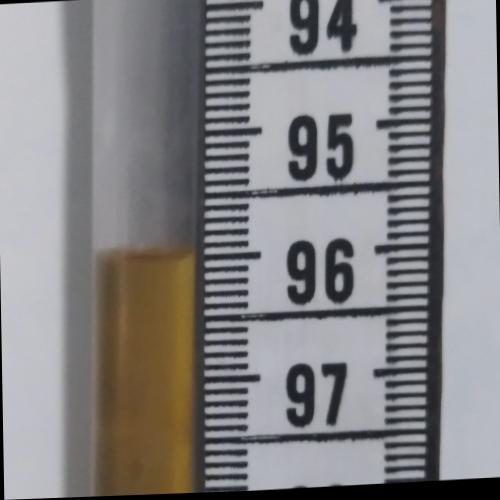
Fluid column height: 96.0 cm